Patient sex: M
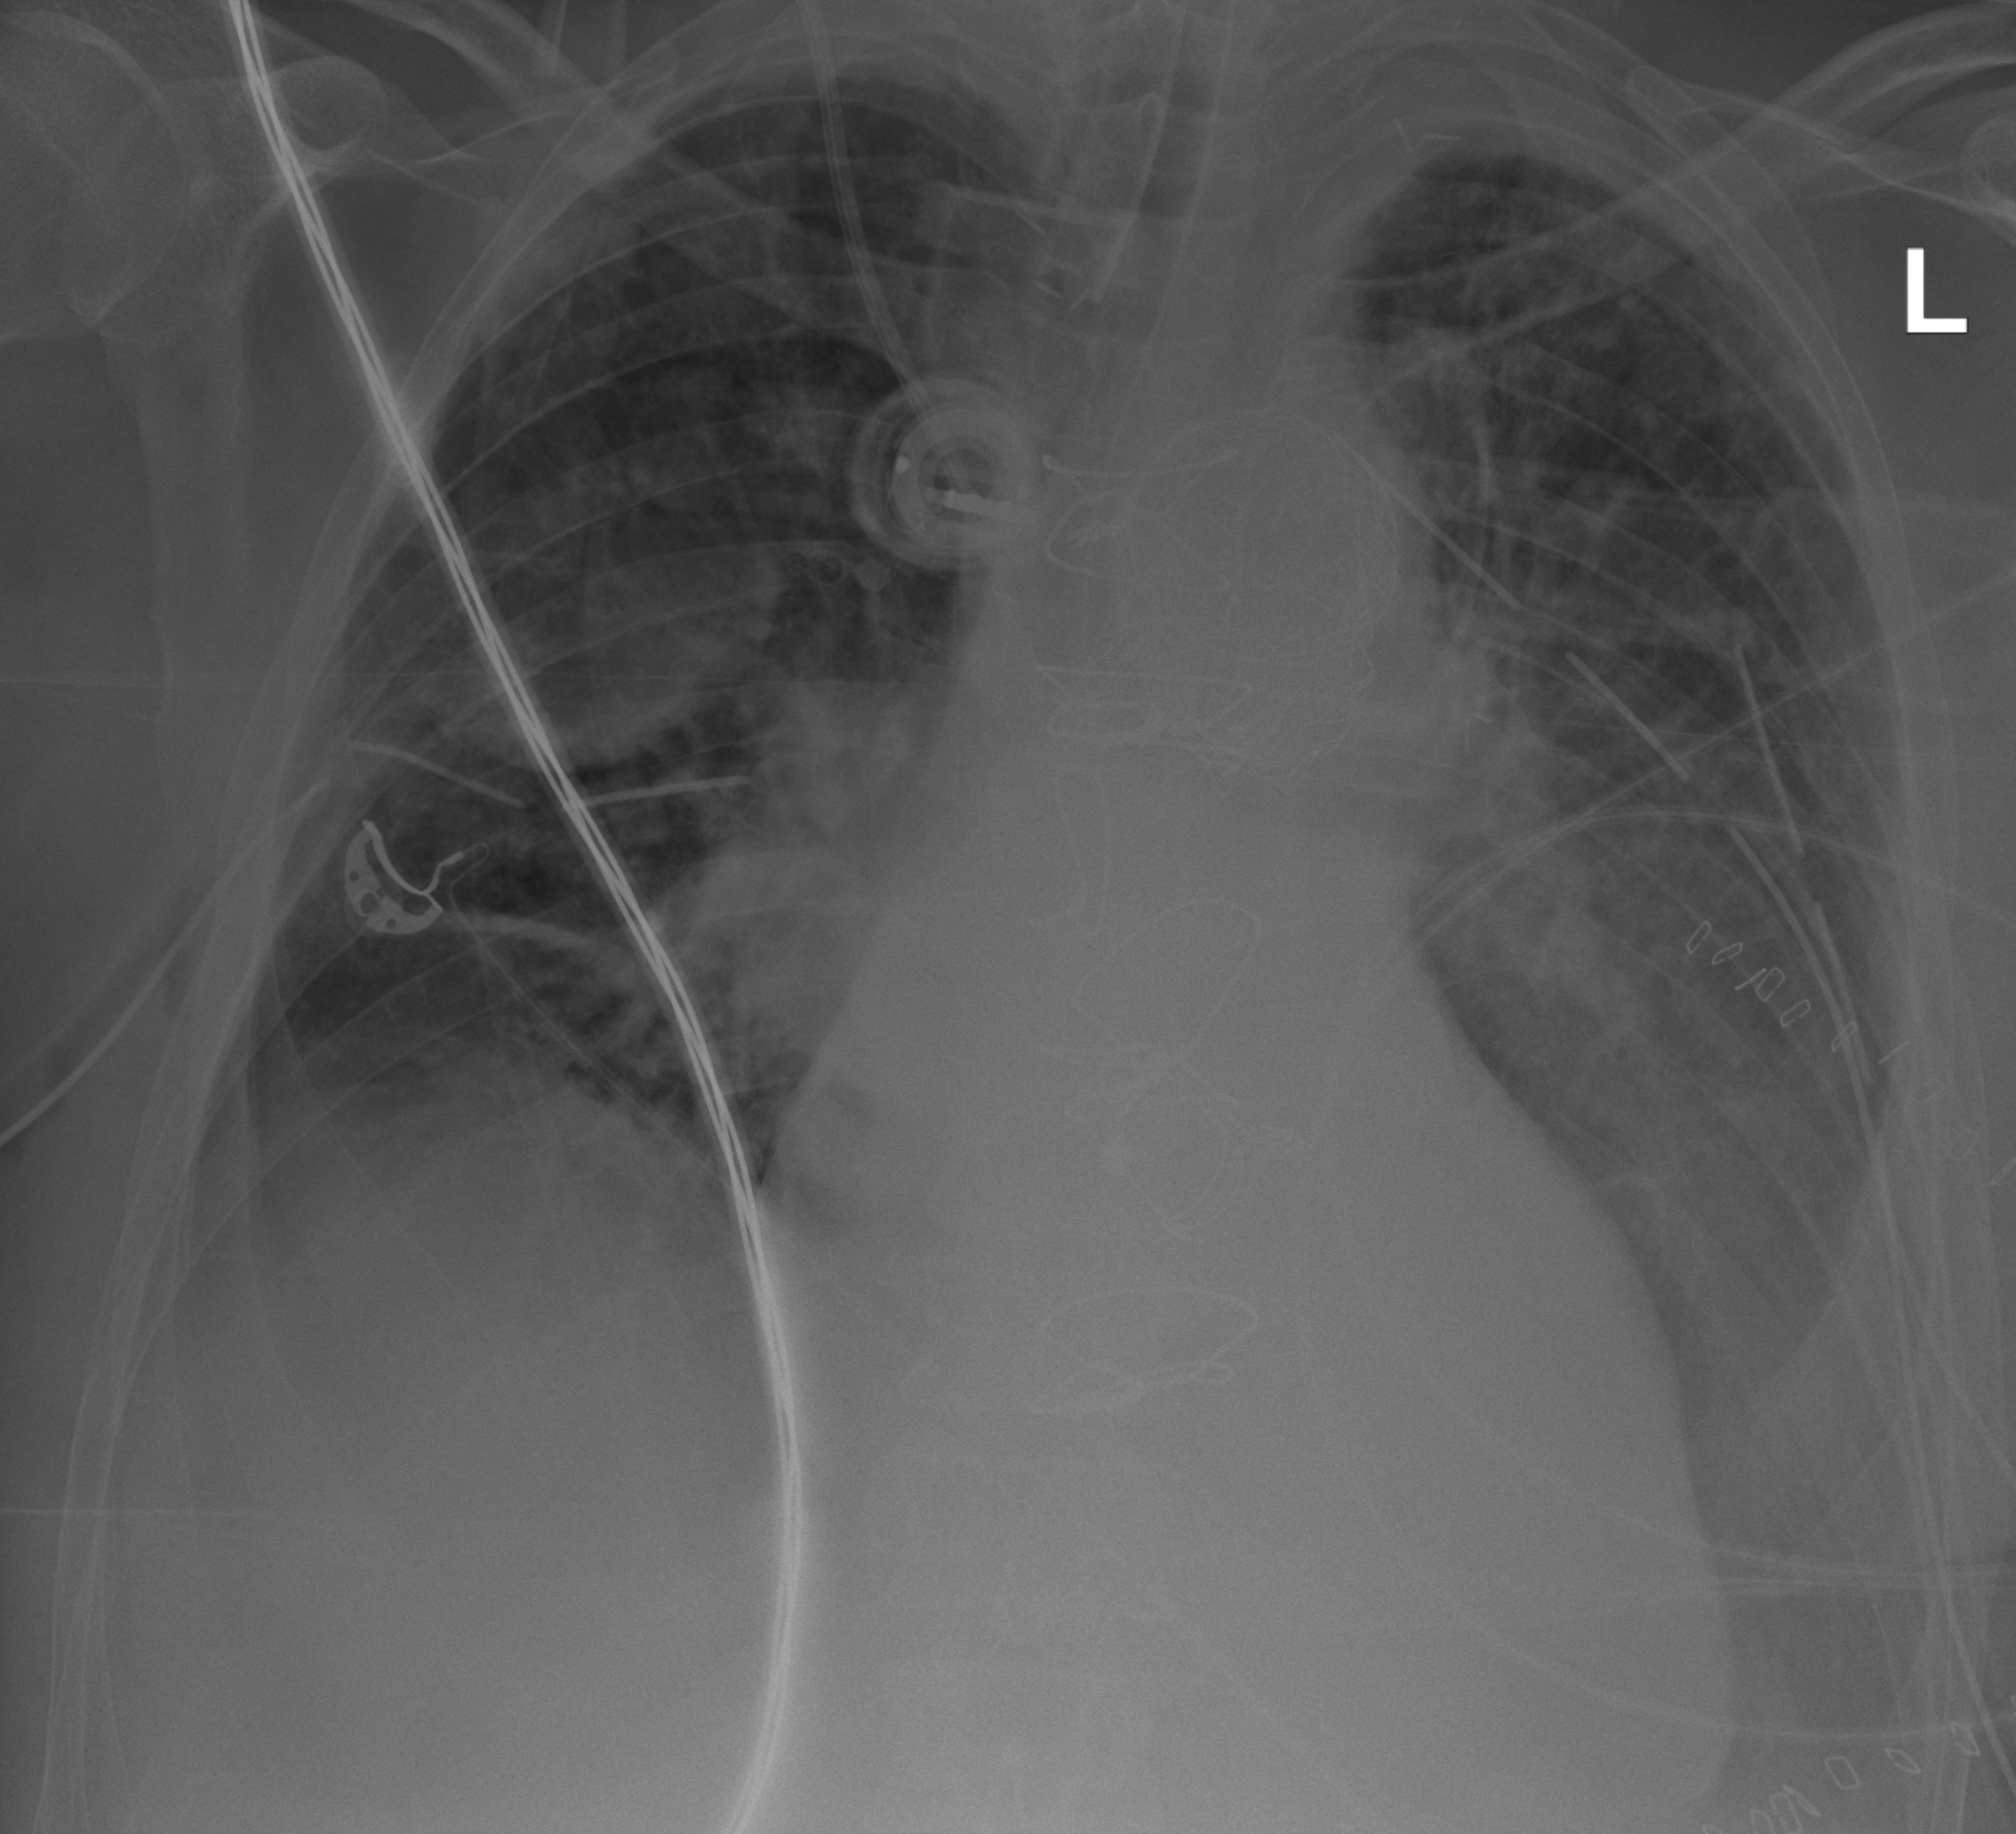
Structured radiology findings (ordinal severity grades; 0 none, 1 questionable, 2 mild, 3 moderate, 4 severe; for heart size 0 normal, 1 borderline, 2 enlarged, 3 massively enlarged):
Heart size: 1
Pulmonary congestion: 2
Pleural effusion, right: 2
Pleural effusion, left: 2
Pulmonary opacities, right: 2
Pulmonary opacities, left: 2
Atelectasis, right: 2
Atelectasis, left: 2